Field crop: tomato
Growth stage: 1
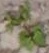
Species: portulaca